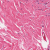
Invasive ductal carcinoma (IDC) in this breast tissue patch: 0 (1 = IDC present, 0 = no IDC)